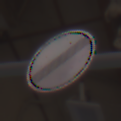
Verkehrszeichen: EndeSaemtlicherBegrenzungen
Umgebung: Outdoor, Urban
Tageszeit: MorningAfternoon
Wetter: Clear
Licht: Natural
Jahreszeit: NotSpecified
Kontrast: MediumContrast